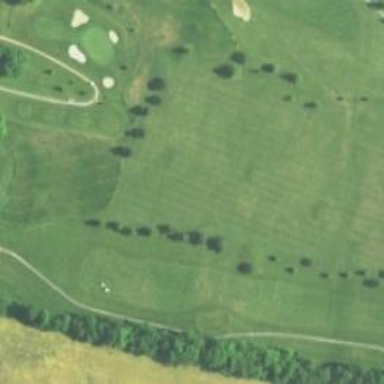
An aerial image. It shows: Grassy area used as driving range for golf.